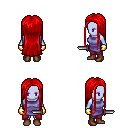
a pixel art fantasy rpg character, female body template, dark elf, purple skin, chain tabard jacket, red pants, red extra-long hairstyle, gold gloves, brown shoes, dagger, four views (front, back, left, right), 2x2 character sprite sheet, small pixel art, hard edges, no anti-aliasing